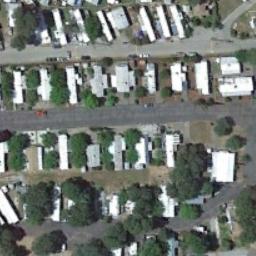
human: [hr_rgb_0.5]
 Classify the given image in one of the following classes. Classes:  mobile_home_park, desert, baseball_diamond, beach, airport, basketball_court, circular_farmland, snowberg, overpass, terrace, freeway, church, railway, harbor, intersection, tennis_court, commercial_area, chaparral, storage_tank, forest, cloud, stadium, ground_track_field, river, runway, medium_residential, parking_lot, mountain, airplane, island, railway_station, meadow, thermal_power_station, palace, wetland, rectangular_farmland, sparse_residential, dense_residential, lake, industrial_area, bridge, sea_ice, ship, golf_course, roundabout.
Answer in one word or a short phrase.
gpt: mobile_home_park